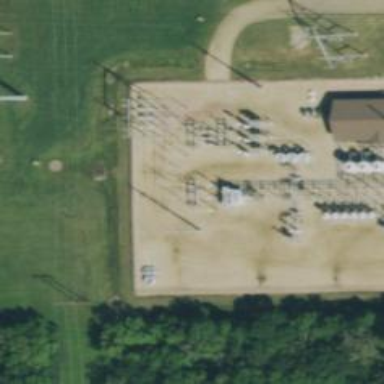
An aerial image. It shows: Switch for power supply.